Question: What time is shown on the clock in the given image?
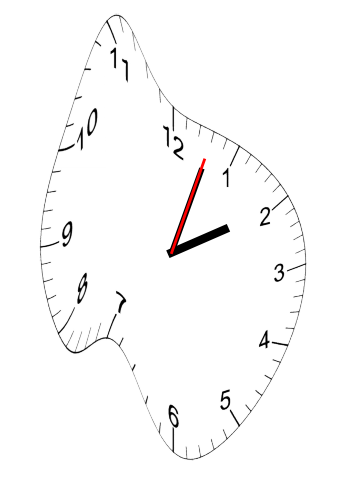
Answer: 02:03:03